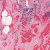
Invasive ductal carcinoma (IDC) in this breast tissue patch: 0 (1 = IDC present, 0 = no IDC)